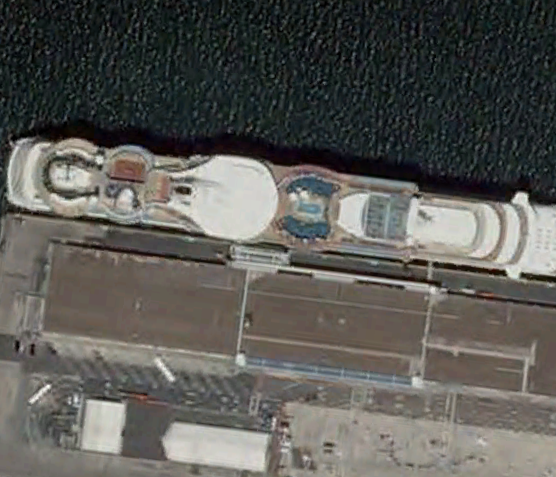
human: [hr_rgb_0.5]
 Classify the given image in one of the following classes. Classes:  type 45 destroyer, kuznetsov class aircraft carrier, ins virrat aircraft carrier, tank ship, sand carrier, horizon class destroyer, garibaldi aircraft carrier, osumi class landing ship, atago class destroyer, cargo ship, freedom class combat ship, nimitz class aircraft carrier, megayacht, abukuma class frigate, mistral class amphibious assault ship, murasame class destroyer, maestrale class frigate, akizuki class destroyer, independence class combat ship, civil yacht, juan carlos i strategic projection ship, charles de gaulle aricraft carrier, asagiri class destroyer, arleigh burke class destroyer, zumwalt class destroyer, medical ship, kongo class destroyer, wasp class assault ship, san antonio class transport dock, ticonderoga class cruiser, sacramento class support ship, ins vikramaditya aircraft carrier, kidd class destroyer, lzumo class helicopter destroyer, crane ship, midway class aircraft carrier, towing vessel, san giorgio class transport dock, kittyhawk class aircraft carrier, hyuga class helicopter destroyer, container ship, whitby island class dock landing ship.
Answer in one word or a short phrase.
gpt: Megayacht